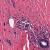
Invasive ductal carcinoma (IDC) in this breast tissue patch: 0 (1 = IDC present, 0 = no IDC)